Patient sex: F
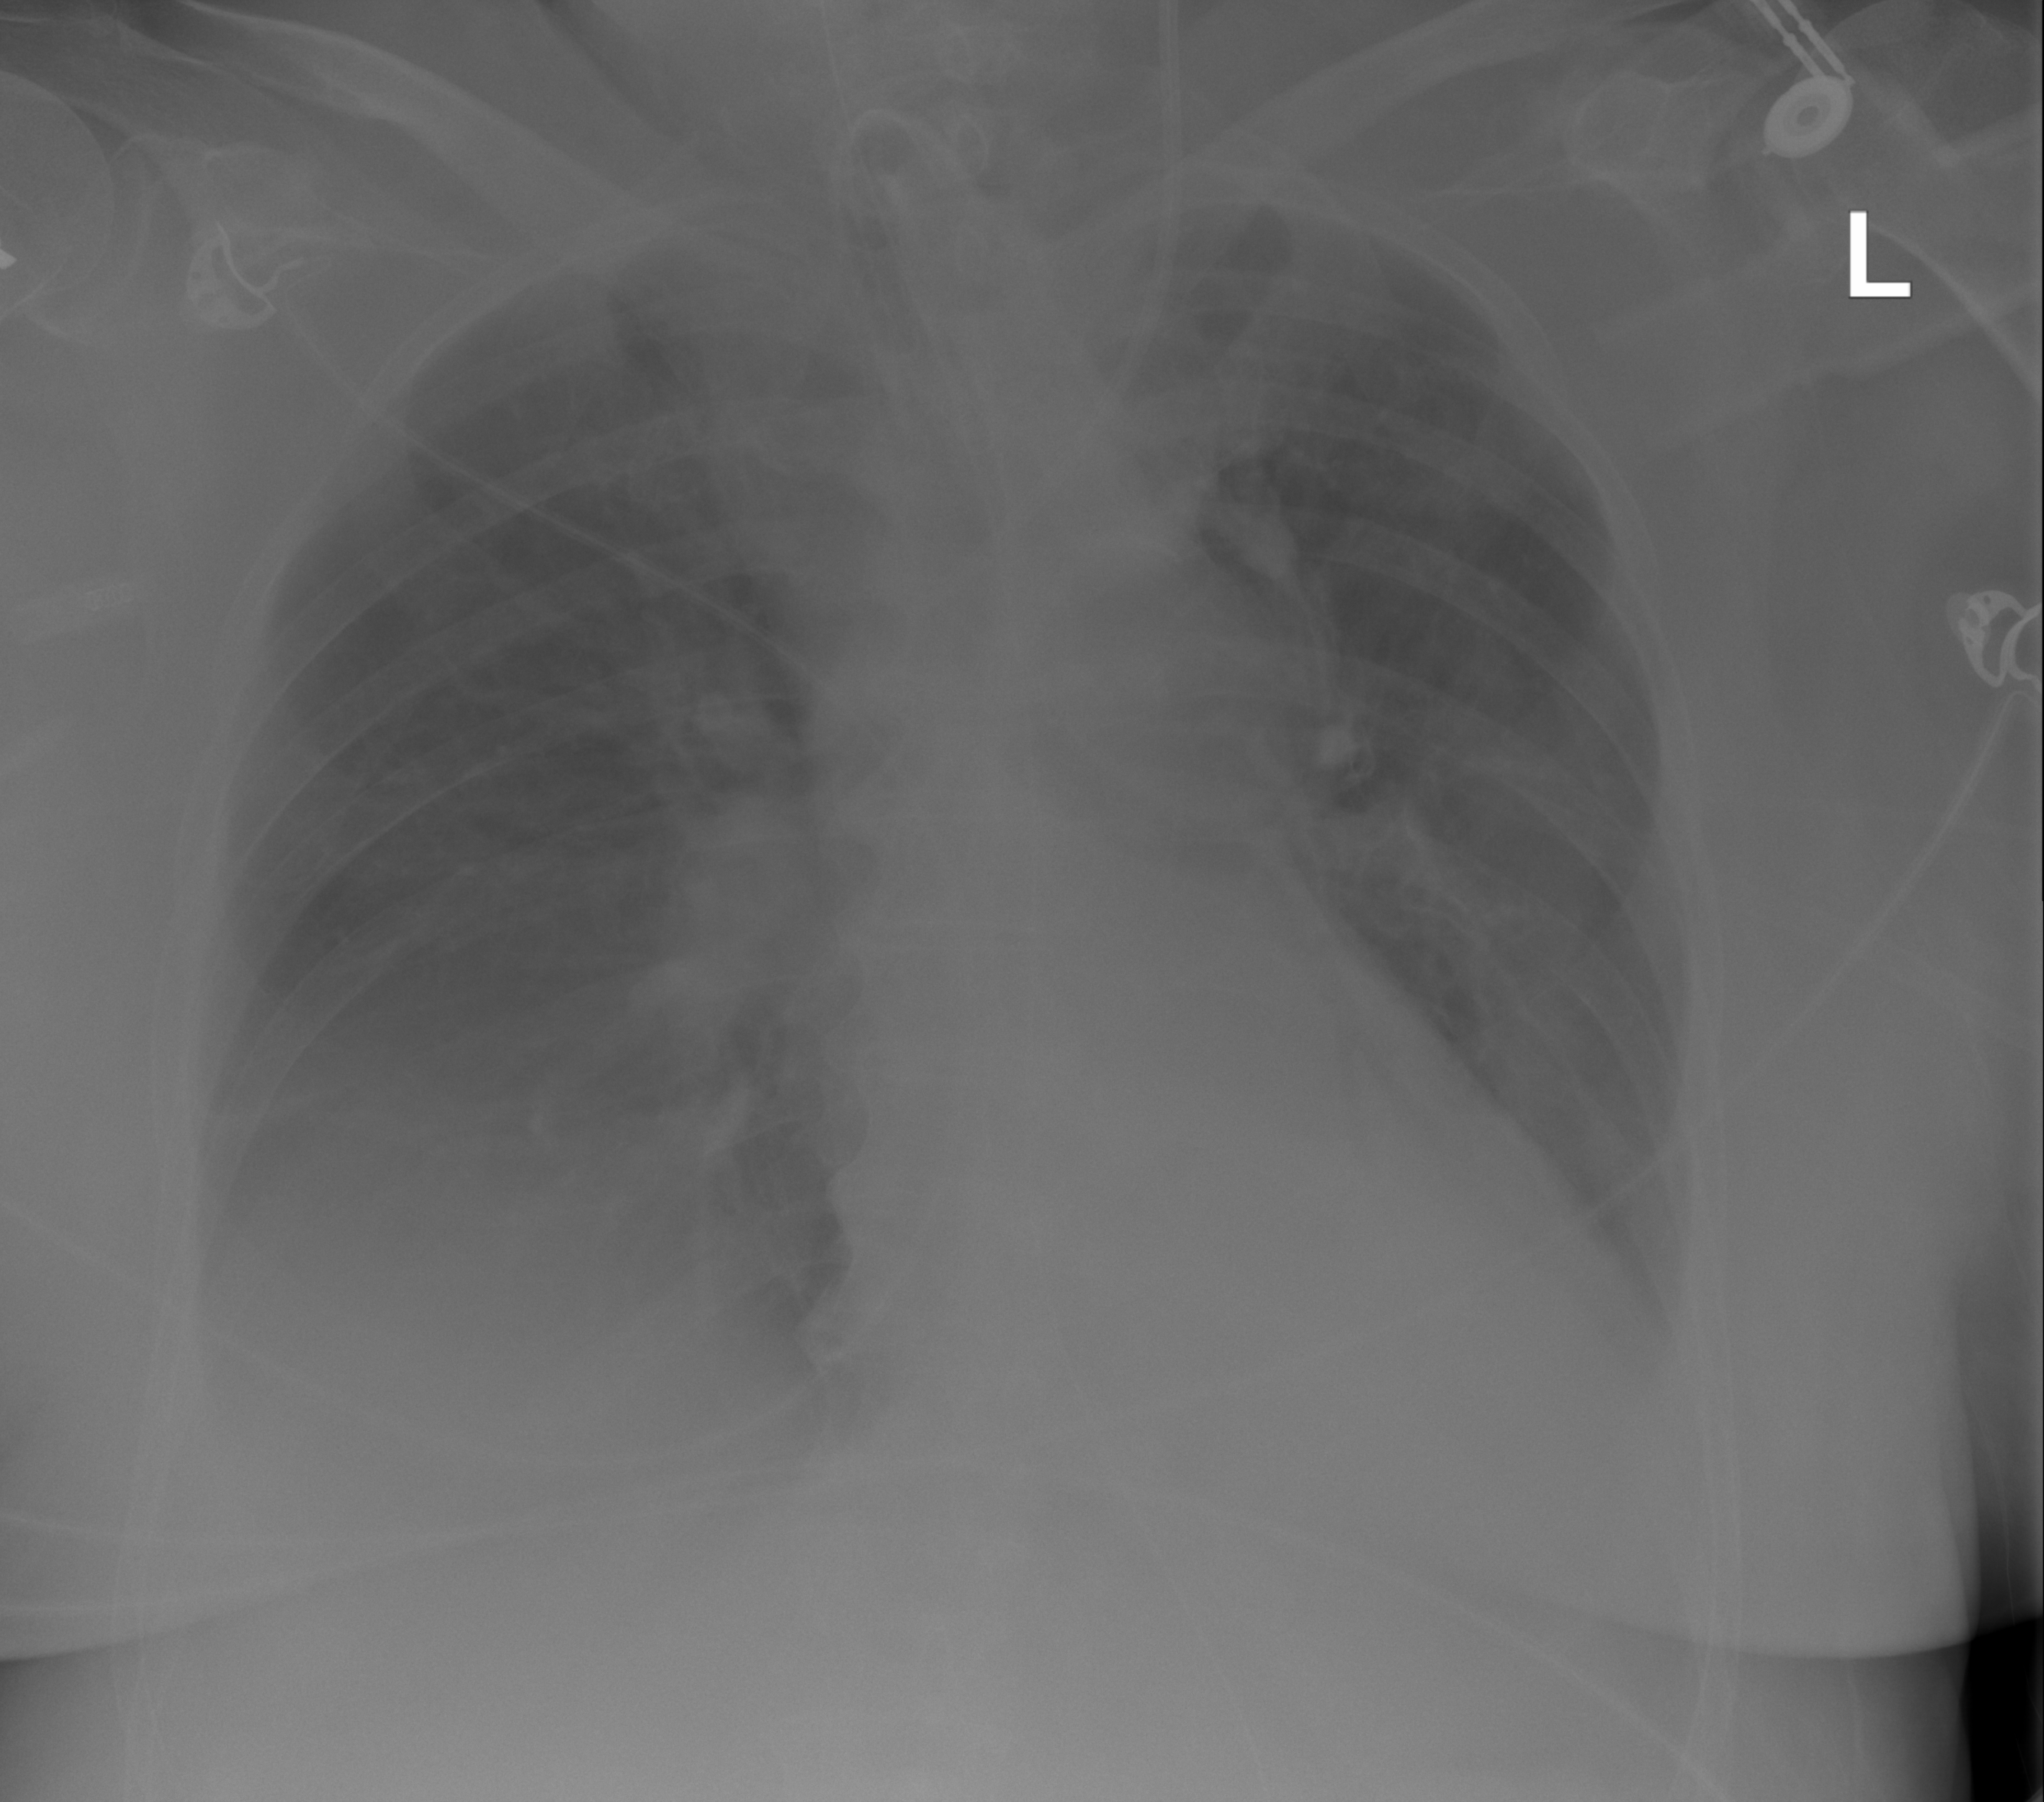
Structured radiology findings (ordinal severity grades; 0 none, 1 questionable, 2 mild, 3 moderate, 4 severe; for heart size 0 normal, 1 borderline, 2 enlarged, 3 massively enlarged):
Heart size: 2
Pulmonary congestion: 0
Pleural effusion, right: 3
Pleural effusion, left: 0
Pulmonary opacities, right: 0
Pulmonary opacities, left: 0
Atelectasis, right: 2
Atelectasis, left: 2